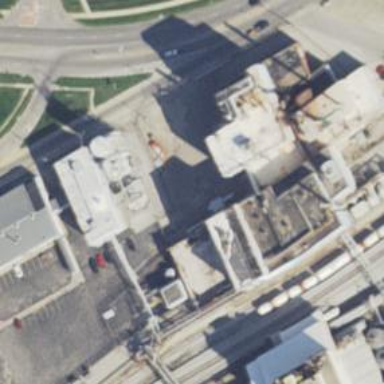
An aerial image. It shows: Industrial building.